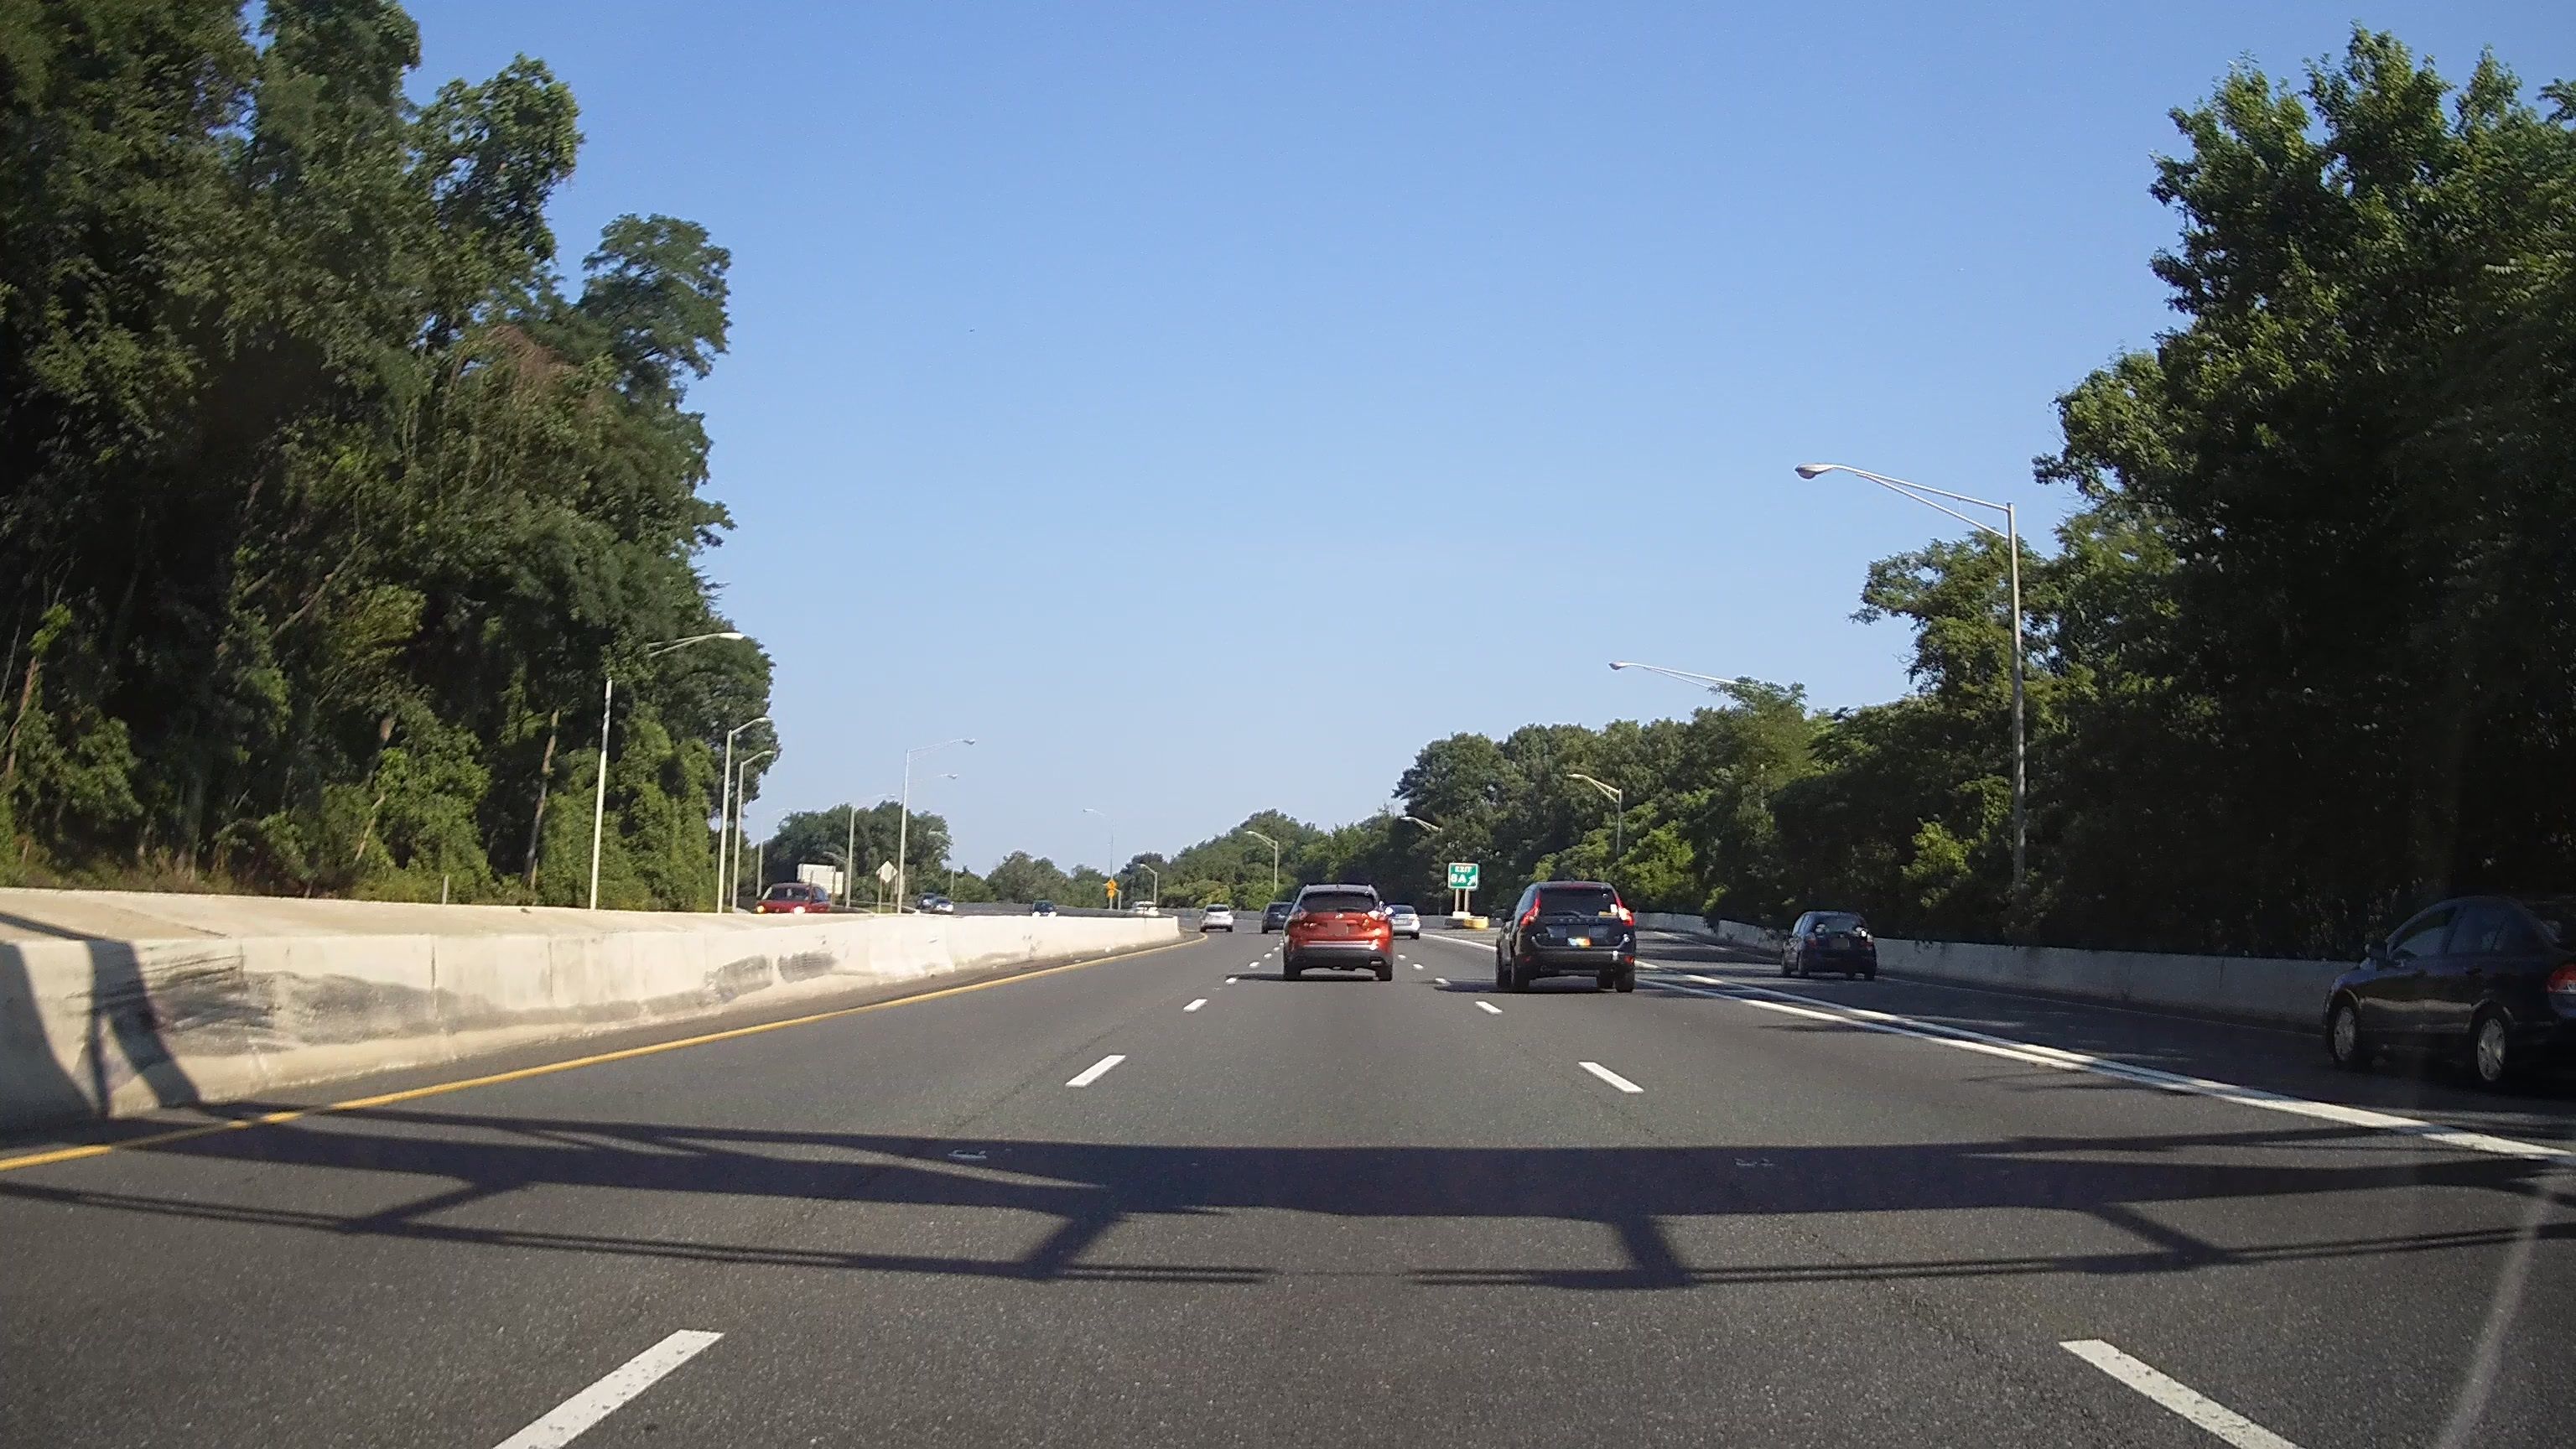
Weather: clear
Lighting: day
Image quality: good
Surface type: driving surface
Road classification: residential
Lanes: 1
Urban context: urban centre
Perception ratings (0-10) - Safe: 0.77, Lively: 5.93, Beautiful: 6.71, Boring: 2.83, Depressing: 5.05, Wealthy: 3.05